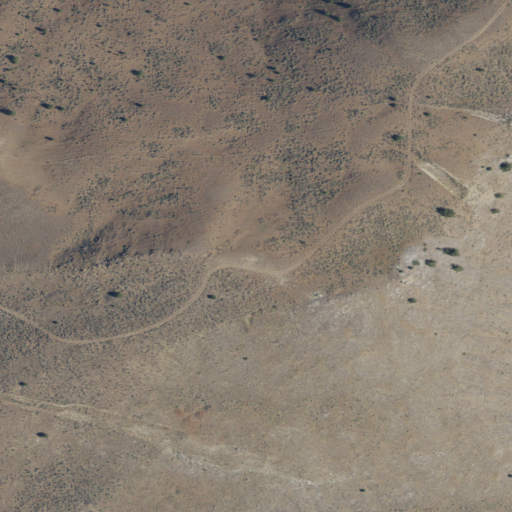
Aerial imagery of ridge(s) in Oregon named Gold Ridge containing shrub and evergreen forest